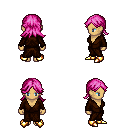
a pixel art fantasy rpg character, female body template, human, tanned skin, brown robe, metal pants, pink loose hair, gold boots, four views (front, back, left, right), 2x2 character sprite sheet, small pixel art, hard edges, no anti-aliasing